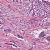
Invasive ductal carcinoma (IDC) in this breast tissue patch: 1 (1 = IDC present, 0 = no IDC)